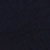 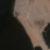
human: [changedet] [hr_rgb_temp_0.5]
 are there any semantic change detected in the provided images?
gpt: A big island made of dredged sand and rock appeared in the sea.